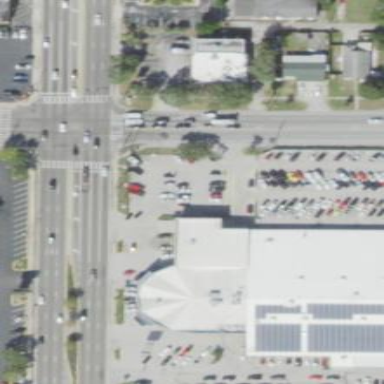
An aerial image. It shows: Building housing car shop.